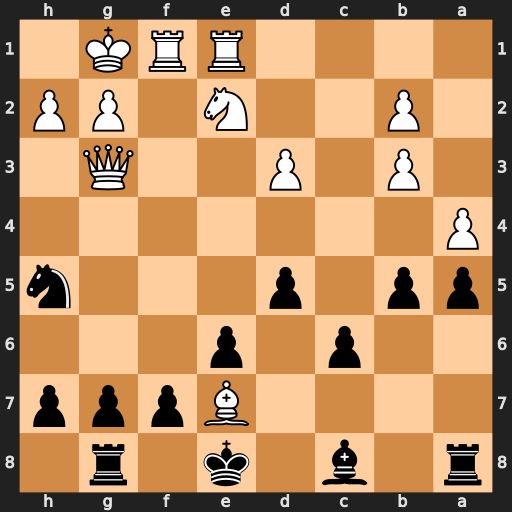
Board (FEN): r1b1k1r1/4Bppp/2p1p3/pp1p3n/P7/1P1P2Q1/1P2N1PP/4RRK1
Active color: b
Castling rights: q
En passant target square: -
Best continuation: Nxg3 Nxg3 Kxe7